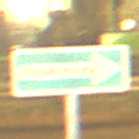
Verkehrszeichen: EinbahnstrasseRechtsweisend
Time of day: Night
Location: Outdoor (Urban)
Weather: Overcast
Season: NotSpecified
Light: Artificial